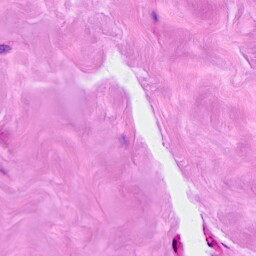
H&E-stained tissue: Breast